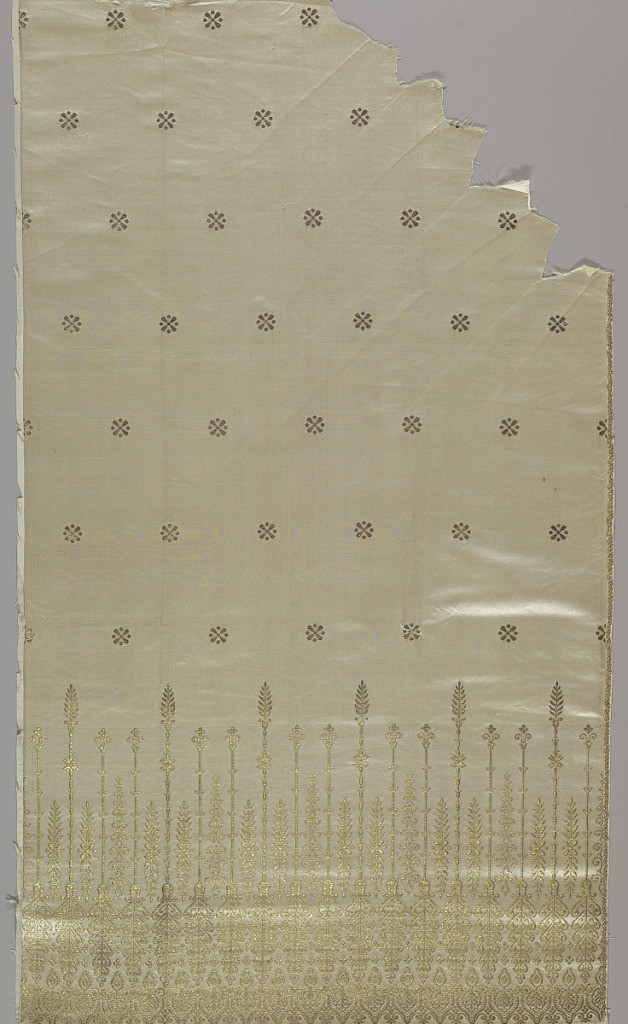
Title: Textile
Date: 1875–99
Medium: silk Technique: brocade
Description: White satin with scattered bud design and bottom border of stylized leaves brocaded in gold. Small fragment with a continuous leaf motif in gold.